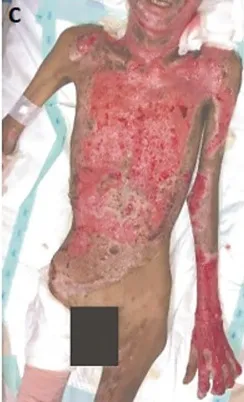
Day 66, BMI 11.96 kg/m2.
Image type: medical_photograph (skin_photograph)